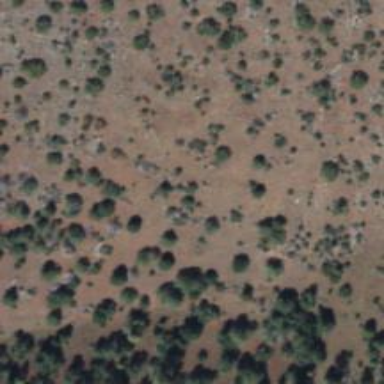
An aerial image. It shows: Patch of scrub vegetation.